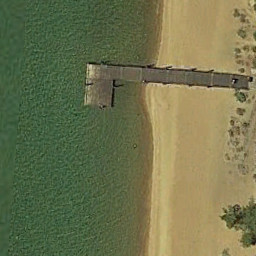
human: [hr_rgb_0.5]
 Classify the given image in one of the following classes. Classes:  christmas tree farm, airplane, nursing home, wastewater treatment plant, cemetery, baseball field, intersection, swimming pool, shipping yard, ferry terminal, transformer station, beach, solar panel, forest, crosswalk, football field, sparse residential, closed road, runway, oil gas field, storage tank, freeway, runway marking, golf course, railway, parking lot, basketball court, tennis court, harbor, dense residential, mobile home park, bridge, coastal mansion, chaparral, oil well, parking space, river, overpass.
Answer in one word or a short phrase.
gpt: ferry terminal